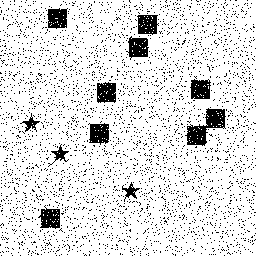
Squares: 9
Triangles: 0
Stars: 3
Total shapes: 12